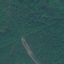
Land use / land cover class: Forest